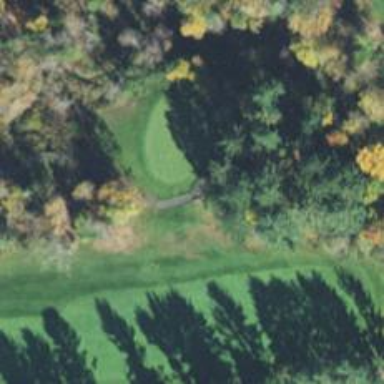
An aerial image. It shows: Pathway for golfing.